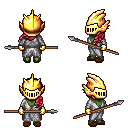
a pixel art fantasy rpg character, female body template, orc, green skin, white robe, red pants, ruby red left-swept hairstyle, gold helm, gold gloves, brown slippers, spear, four views (front, back, left, right), 2x2 character sprite sheet, small pixel art, hard edges, no anti-aliasing